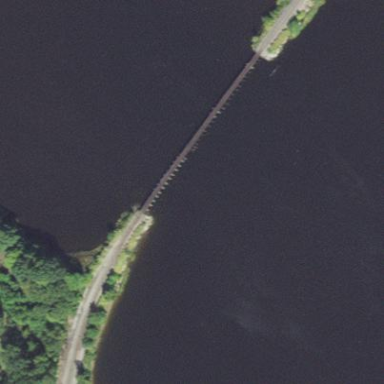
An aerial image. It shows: Man-made bridge.